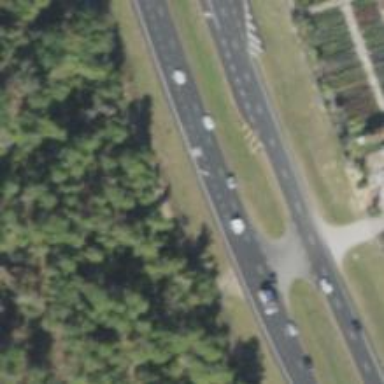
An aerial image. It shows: Asphalt road classified as trunk highway.